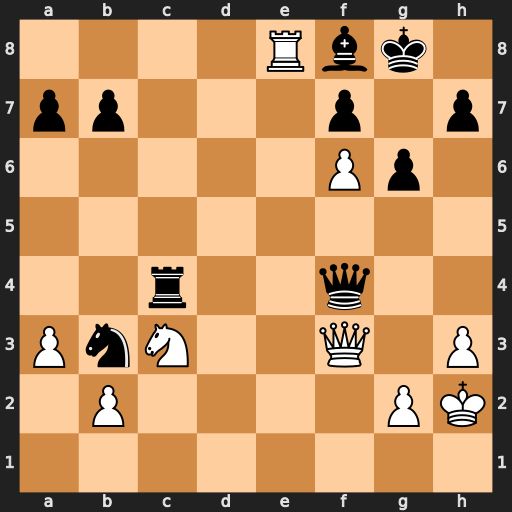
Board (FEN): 4Rbk1/pp3p1p/5Pp1/8/2r2q2/PnN2Q1P/1P4PK/8
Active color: w
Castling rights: -
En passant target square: -
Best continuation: Qxf4 Rxf4 Nd5 Rxf6 Nxf6+